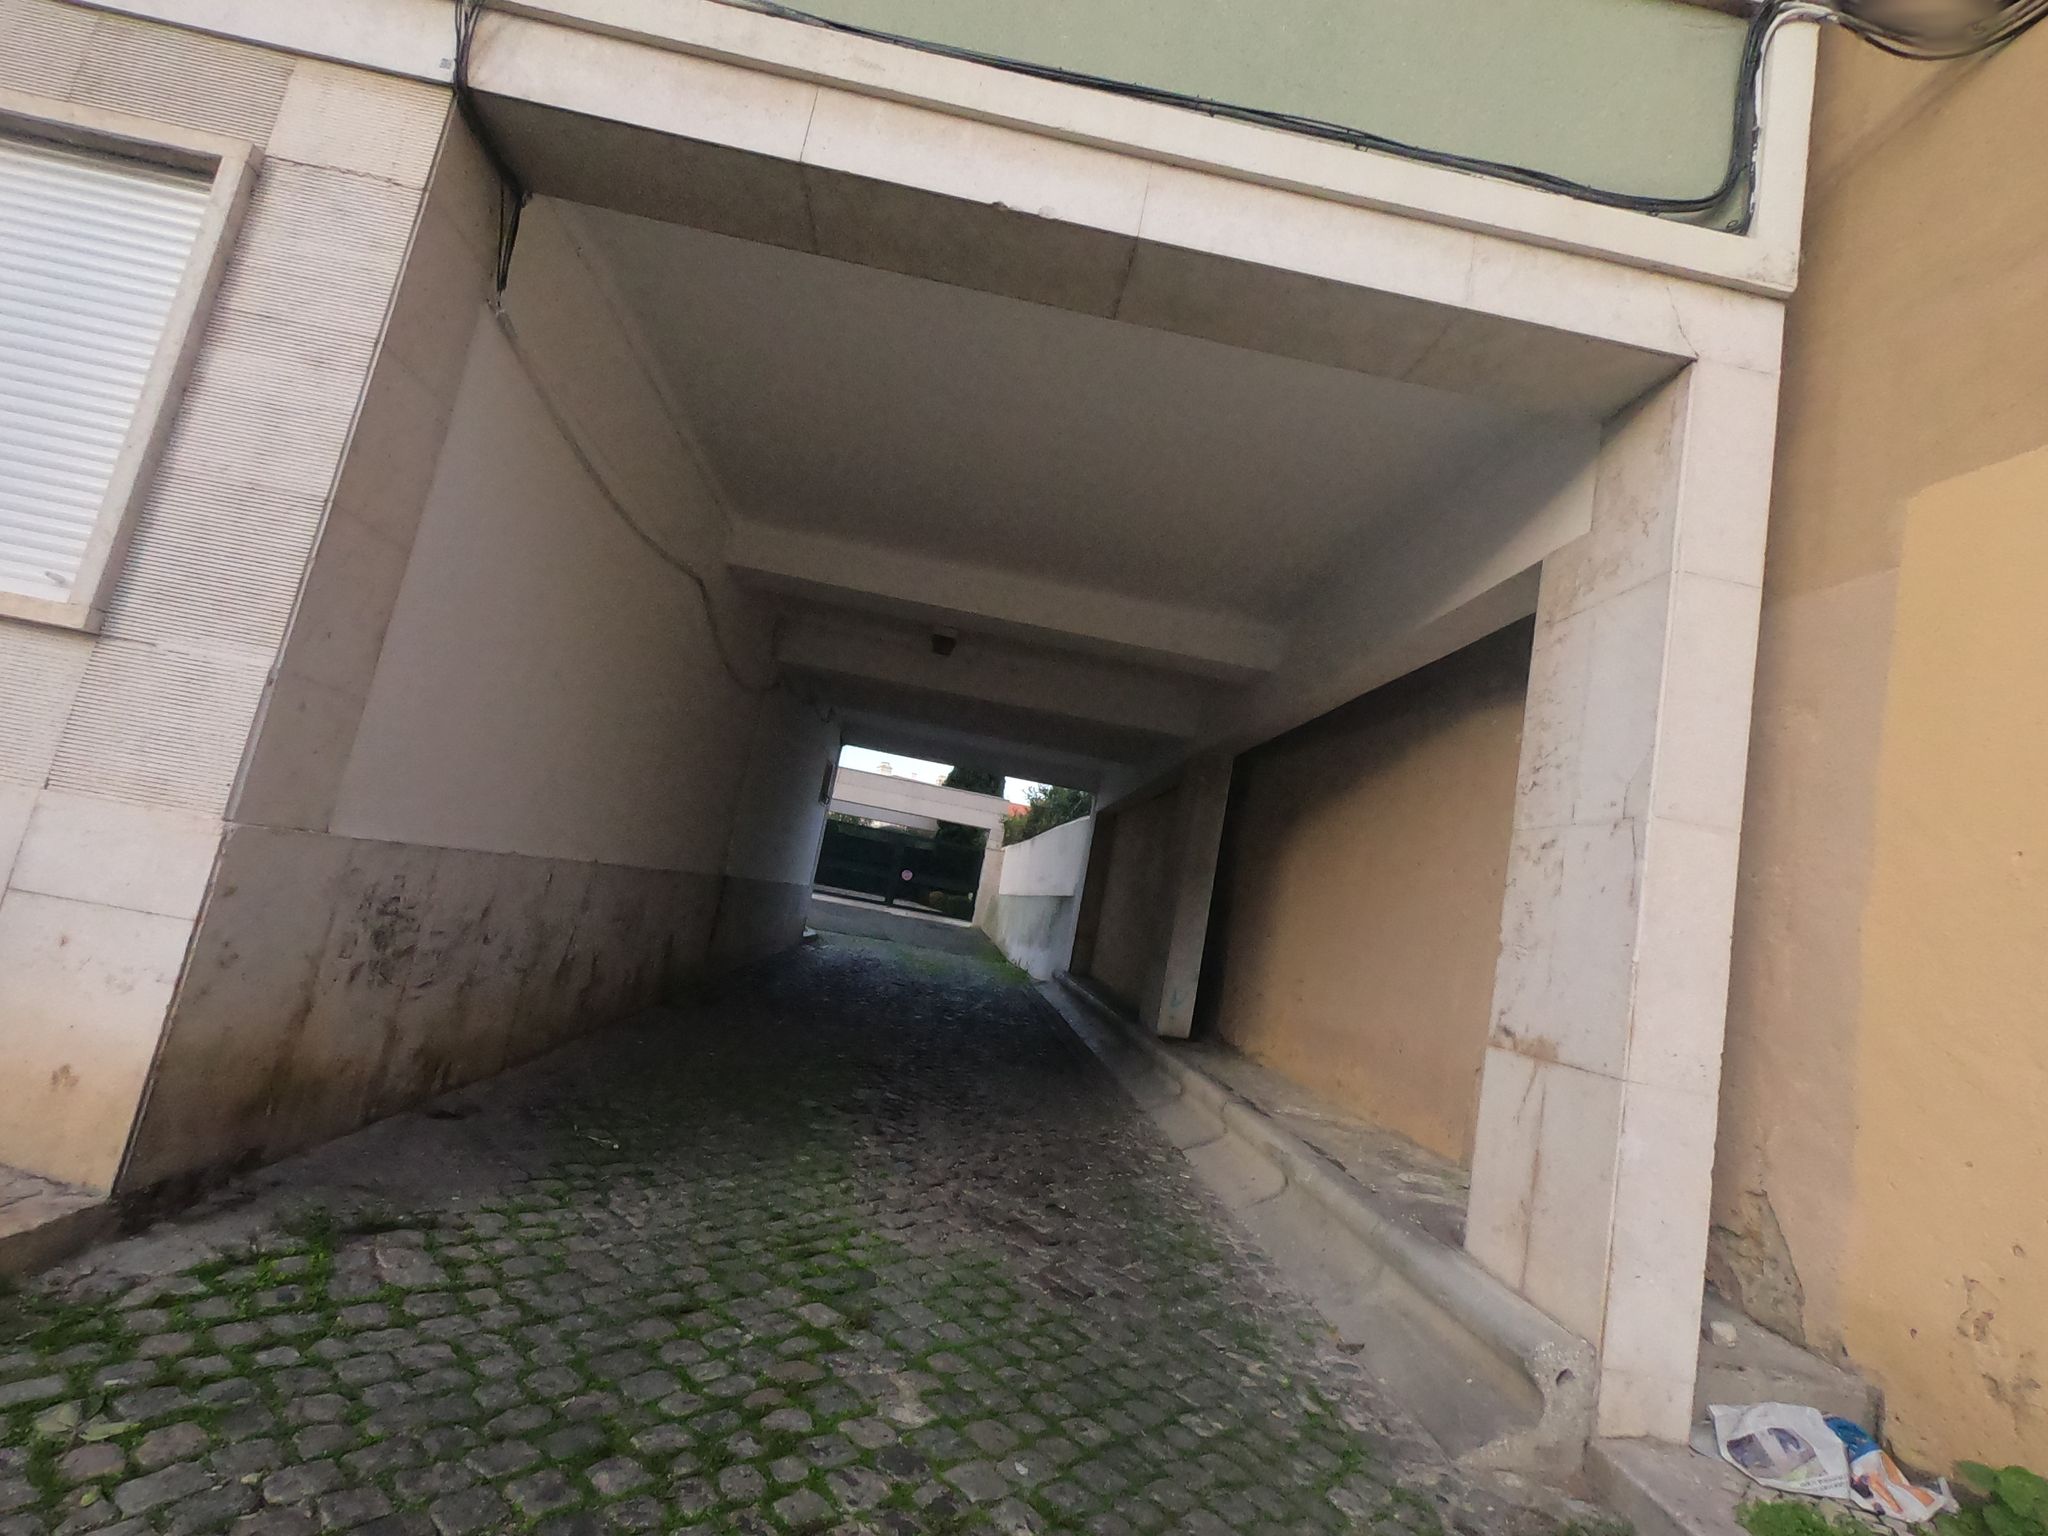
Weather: clear
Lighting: day
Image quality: good
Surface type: walking surface
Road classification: footway, steps, residential
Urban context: urban centre
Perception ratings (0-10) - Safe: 4.25, Lively: 4.52, Beautiful: 0.88, Boring: 7.15, Depressing: 7.9, Wealthy: 1.51